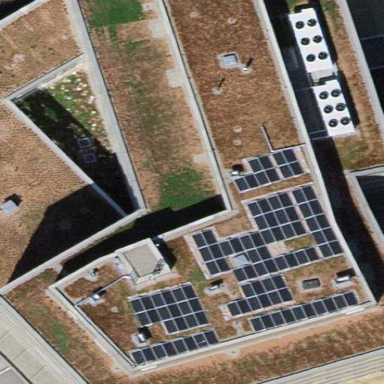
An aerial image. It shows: Solar power generator with photovoltaic panels.